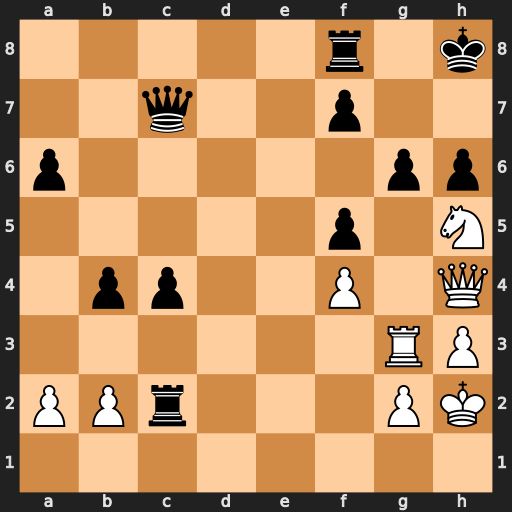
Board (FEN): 5r1k/2q2p2/p5pp/5p1N/1pp2P1Q/6RP/PPr3PK/8
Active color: w
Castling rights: -
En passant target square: -
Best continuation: Qf6+ Kh7 Qg7#